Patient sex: M
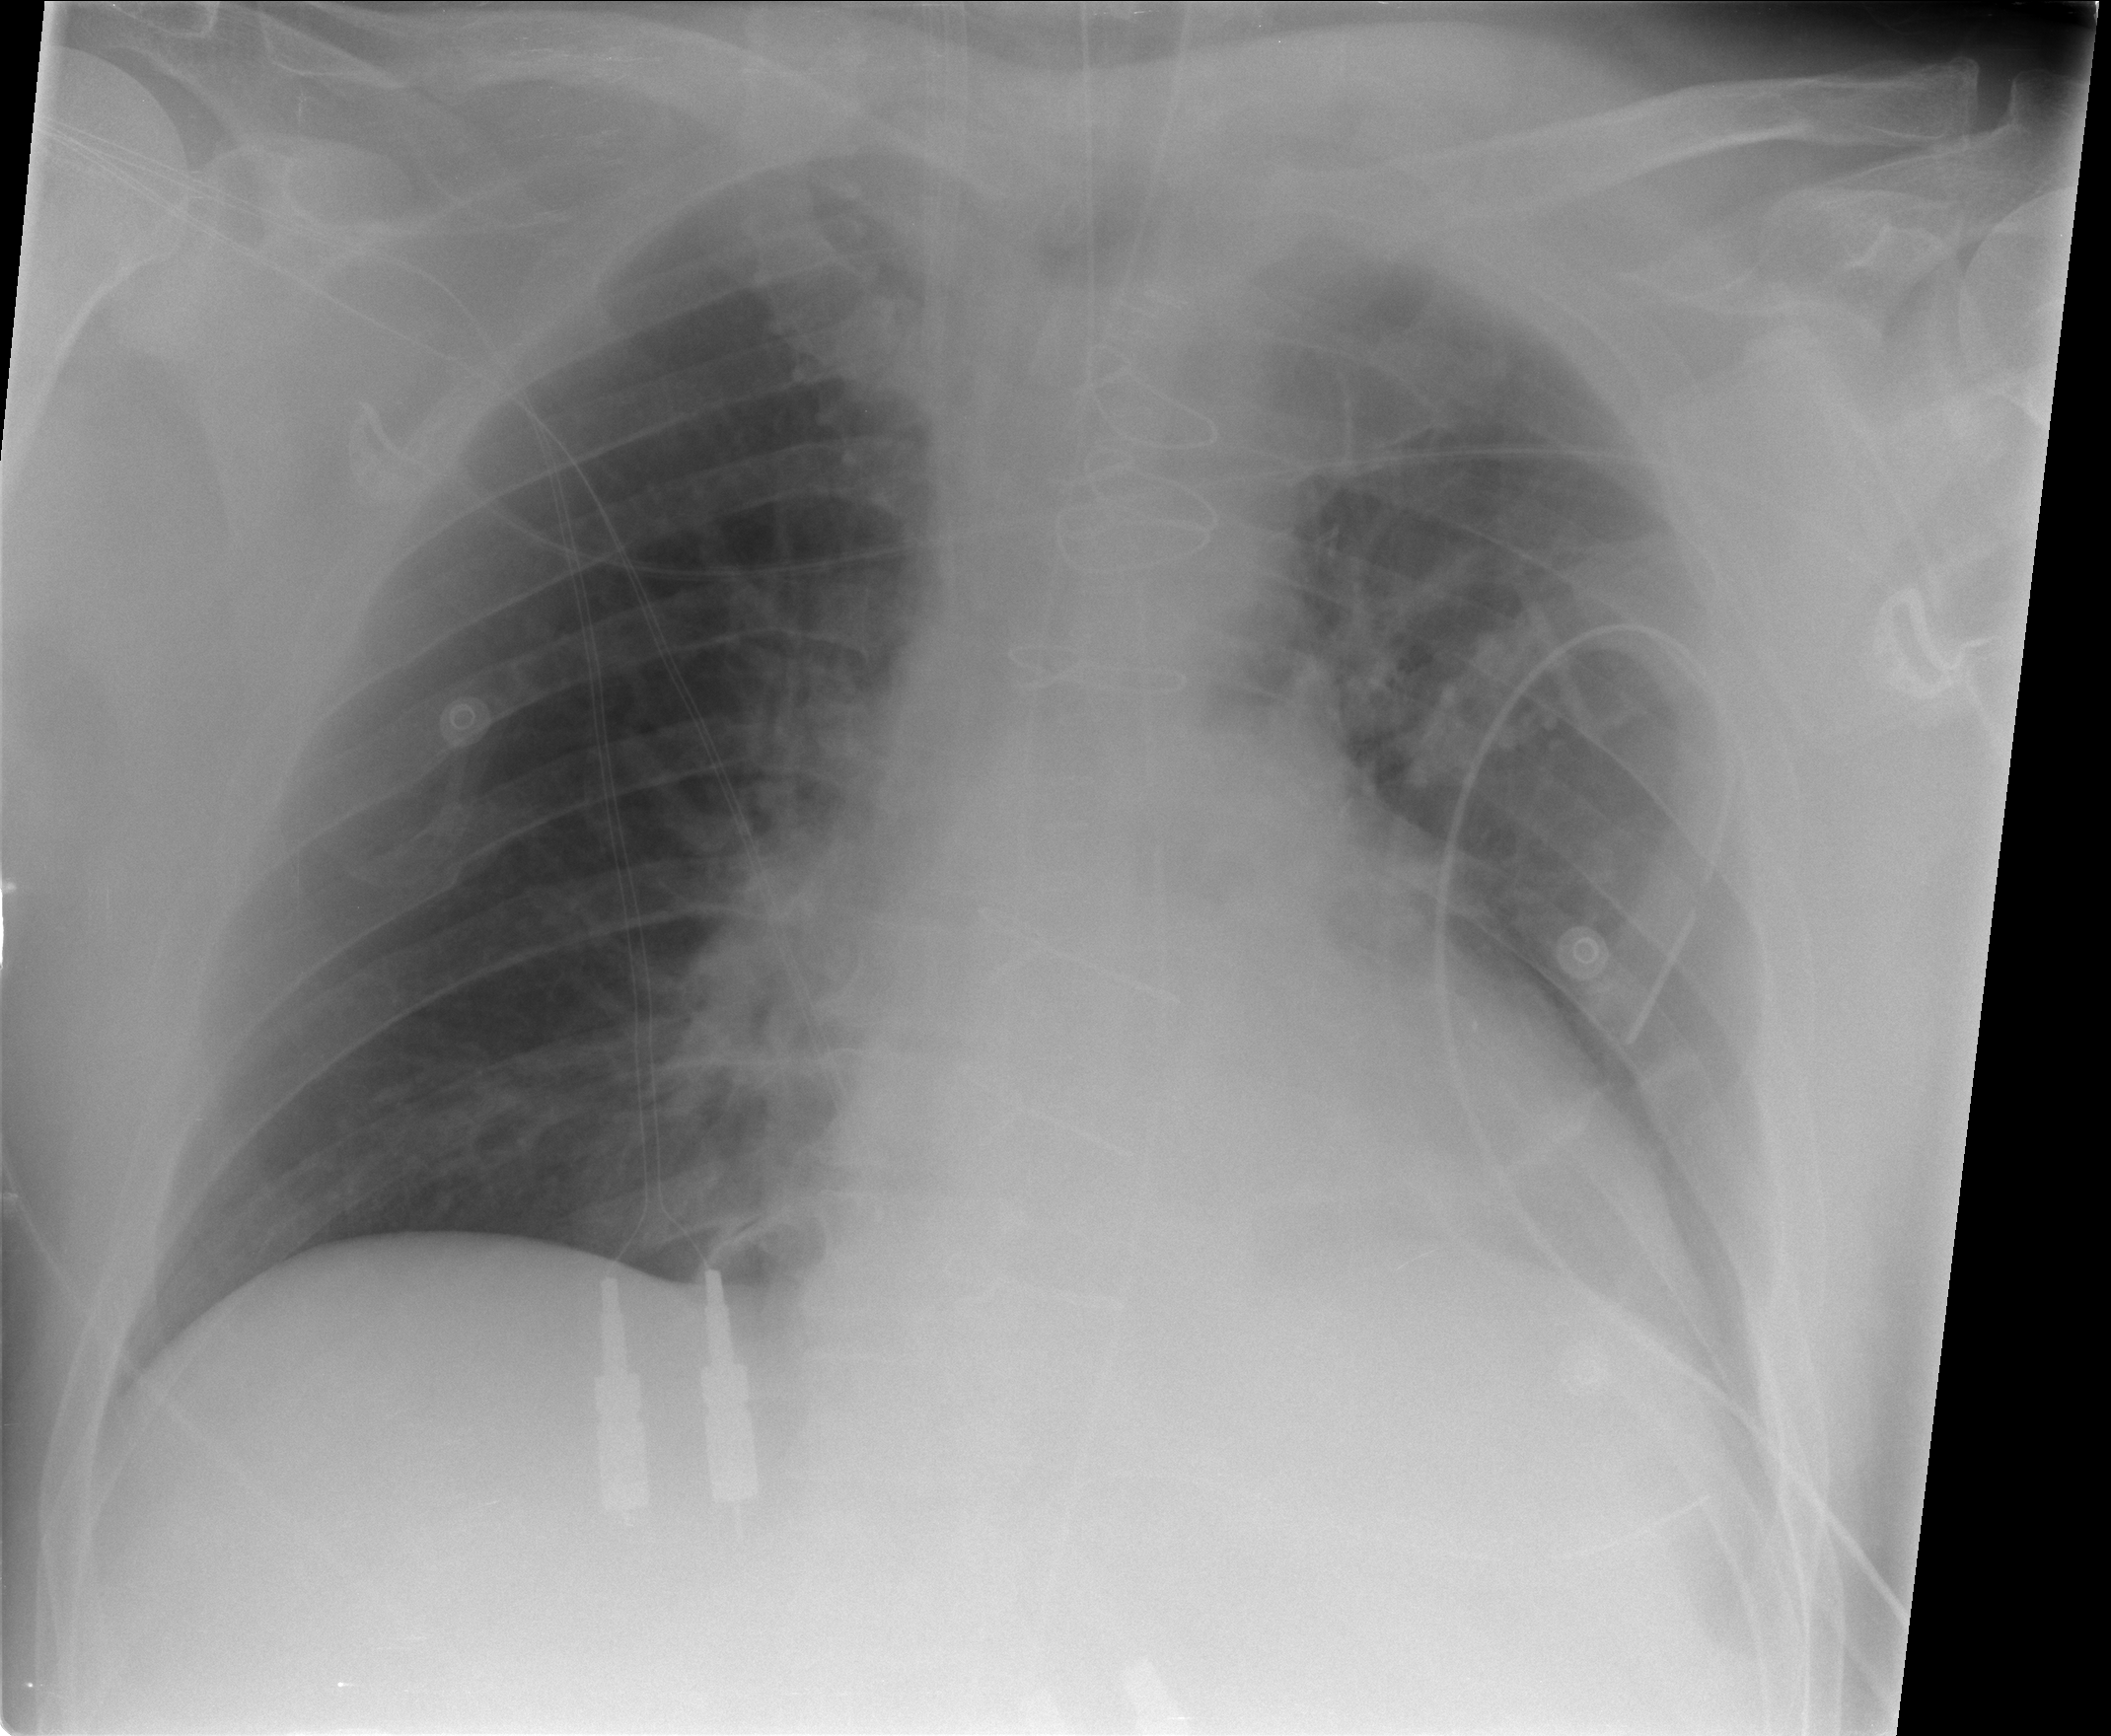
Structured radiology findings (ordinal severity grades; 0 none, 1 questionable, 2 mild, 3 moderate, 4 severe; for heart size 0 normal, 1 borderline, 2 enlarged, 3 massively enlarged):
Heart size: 0
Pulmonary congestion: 1
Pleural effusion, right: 0
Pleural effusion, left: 0
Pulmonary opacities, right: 0
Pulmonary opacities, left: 0
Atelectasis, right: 1
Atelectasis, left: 0